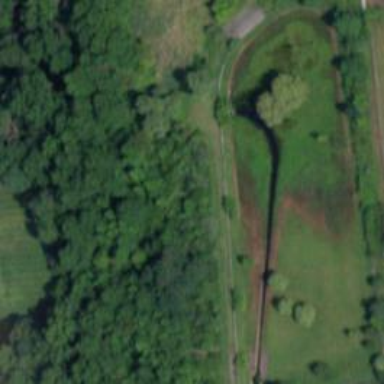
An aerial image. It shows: Detention basin with grass surface.